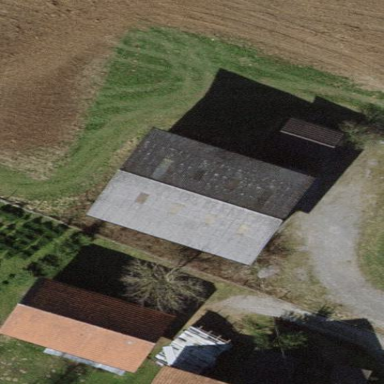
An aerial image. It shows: Building with gabled roof.